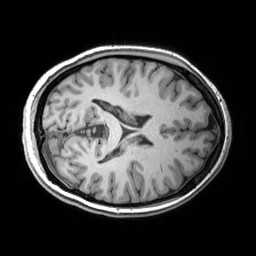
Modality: T1w
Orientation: axial
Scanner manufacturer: siemens
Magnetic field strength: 3 T
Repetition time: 2.53 s
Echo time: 0.00299 s